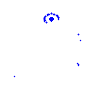
Particle: pion